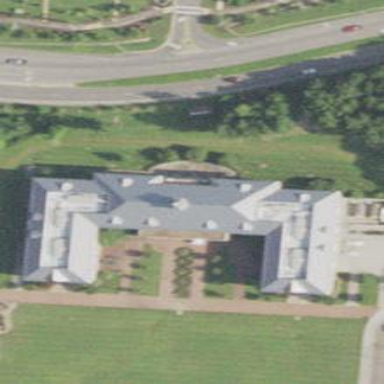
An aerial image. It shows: College building.